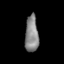
Tissue: lung
Cell type: Epithelial cells
Senescence score: 0.204
Nuclear area (px): 479
Mean DAPI intensity: 133.618